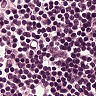
Metastatic tissue present: no